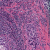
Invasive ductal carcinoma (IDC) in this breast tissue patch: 0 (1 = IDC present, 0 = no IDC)